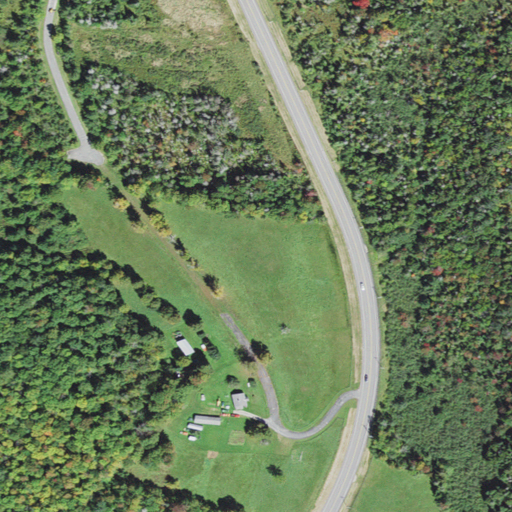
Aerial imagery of mountain in Massachusetts named Windsor Hill containing woody wetlands, deciduous forest, pasture, low intensity development, mixed forest, open development, grassland, high intensity development, and medium intensity development